Interaction volume radius: 10 \u00c5
Interaction volume height: 15 \u00c5
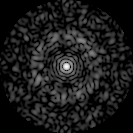
Disorder parameter: 0.843